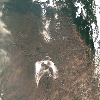
Label: land